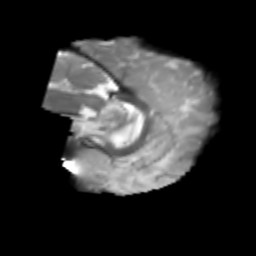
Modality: T2w
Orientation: sagittal
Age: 6
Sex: male
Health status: healthy